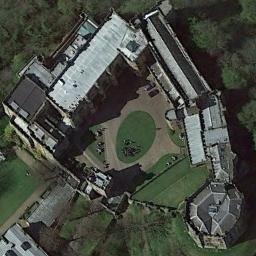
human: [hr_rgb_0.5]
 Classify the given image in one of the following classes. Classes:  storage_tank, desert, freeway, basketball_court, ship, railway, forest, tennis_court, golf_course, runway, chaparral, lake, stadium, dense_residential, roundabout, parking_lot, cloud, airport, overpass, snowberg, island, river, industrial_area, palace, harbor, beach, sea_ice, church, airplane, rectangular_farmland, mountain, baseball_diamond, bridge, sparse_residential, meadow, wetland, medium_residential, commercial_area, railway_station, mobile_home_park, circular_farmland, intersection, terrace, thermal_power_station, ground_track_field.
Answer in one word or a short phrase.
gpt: palace